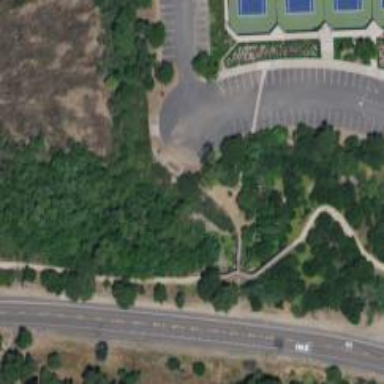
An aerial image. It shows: Footway along the road.